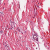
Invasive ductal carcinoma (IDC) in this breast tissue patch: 0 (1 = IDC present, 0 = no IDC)